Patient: sex M, age 65
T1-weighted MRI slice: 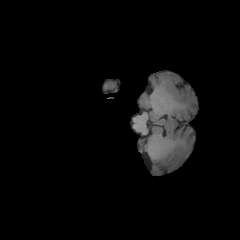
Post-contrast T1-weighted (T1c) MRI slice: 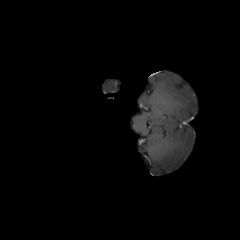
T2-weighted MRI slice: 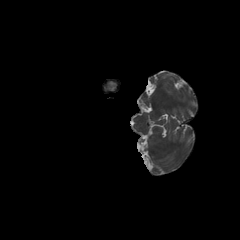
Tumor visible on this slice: no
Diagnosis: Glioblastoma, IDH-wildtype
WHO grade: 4